Question: I am attempting to select a form by ID using jQuery. Currently, my code fails to find the form by ID. However, using jQuery to select all forms on the page does select the form and it shows the appropriate ID. The only idea I have as to why this would be happening is perhaps my form's ID is using invalid characters.
'''
console.log("Forms:", $('form'));
console.log("OrderDetailsForm:", $('form#CableSolve.Web.Models.Workflow.ExistingOrderDetailsModel'));
'''

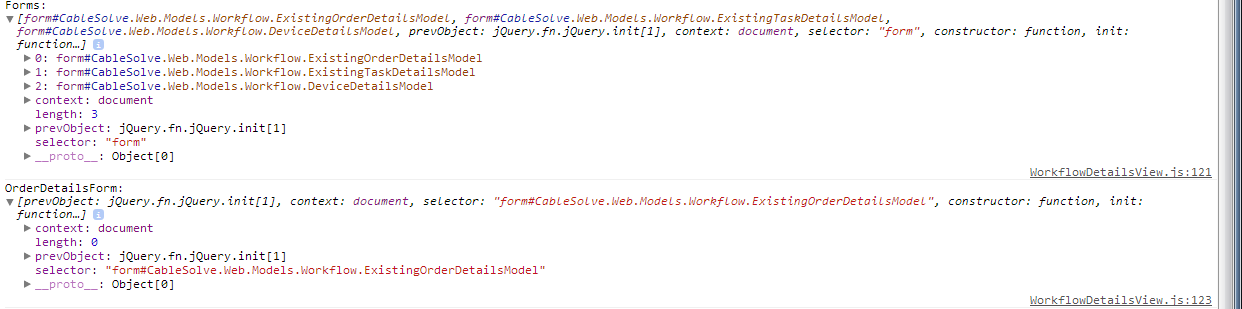
Answer: The '.' are making Jquery think that it is looking for id CableSolve with all sorts of classes